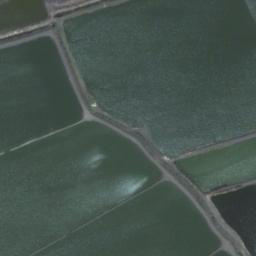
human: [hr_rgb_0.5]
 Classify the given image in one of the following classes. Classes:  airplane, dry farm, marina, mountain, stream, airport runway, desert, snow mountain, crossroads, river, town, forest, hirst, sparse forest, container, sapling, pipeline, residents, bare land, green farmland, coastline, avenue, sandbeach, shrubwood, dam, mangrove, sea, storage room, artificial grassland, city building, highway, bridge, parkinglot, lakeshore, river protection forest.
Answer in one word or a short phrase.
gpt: green farmland